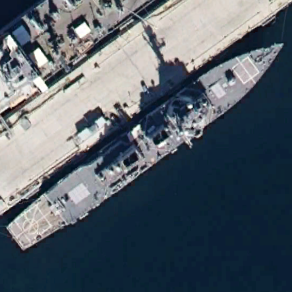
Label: destroyer